Question: Currently I'm writing just a simple program in python which allows for users to add and remove coordinates (as well as view them) from the game minecraft. Also allows you to enter a title.
Anyway, what I need help with is the remove feature. I want to search the text file for a specific string, so for example say
"Oil Pool"
is the string I want to search for. How would I do this?
After I search for the string I want to remove the next 6 lines (Including the string I searched for.)

This is a picture of what an entry in the text file looks like. So if I wanted to remove this entry, I'd want to search for "Huge Oil Pool" Then remove that, as well as the next 6 lines.
Thanks
Paul
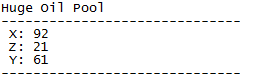
Answer: You may be better off using sed or awk for this specific task.
However, if you insist on using python:
'''
f = open('coordfile', 'r')
newcontents=""
linecounter=-1
for line in f:
if linecounter>=0:
linecounter+=1
if "Oil Pool" in line:
linecounter+=1
if linecounter>6:
linecounter=-1
if linecounter==-1:
newcontents+=line
f.close()
f=open('coordfile', 'w')
f.write(newcontents)
f.close()
'''